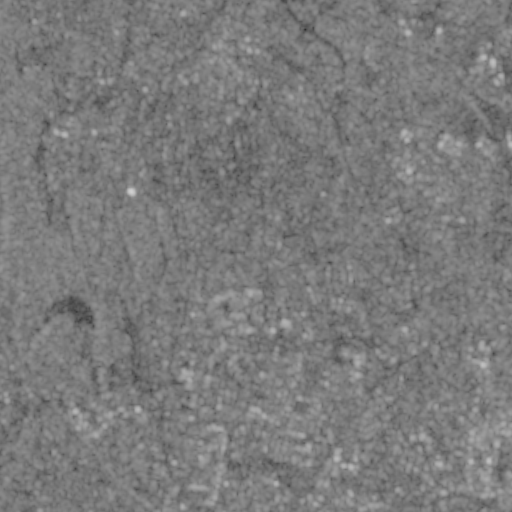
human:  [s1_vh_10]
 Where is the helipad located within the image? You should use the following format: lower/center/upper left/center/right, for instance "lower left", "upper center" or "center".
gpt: The helipad is located in the upper center of the image.
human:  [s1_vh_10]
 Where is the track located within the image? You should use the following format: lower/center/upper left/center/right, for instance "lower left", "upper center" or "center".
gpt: The track is located in the lower right of the image.
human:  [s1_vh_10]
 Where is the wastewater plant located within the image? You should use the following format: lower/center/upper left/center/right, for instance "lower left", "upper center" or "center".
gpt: The wastewater plant is located in the upper right of the image.
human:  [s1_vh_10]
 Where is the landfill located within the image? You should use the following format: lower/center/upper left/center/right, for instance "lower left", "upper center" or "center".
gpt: There is no landfill in the image.

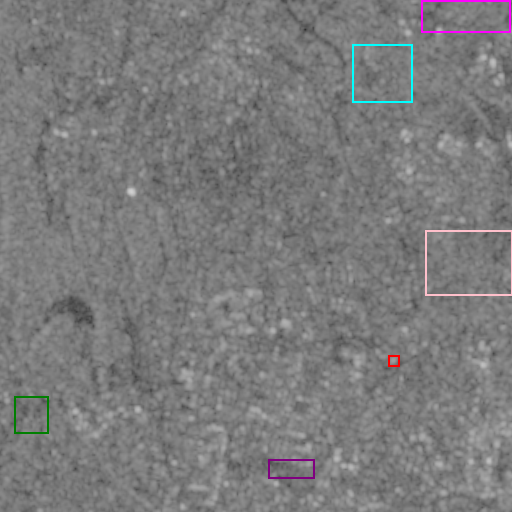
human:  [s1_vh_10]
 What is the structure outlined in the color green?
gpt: The structure outlined in green is a crop field.
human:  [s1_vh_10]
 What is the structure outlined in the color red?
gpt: The structure outlined in red is a gas station.
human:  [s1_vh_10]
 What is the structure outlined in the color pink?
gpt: The structure outlined in pink is a park.
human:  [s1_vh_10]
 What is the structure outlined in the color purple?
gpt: The structure outlined in purple is a parking lot.
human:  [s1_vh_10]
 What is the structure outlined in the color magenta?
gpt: The structure outlined in magenta is a power substation.
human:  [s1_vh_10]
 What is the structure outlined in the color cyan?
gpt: The structure outlined in cyan is a wastewater plant.
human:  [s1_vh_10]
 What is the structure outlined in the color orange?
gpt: There is no orange outline.